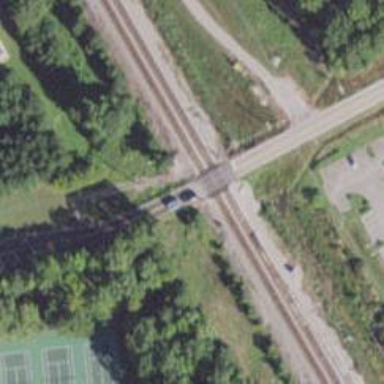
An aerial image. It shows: Level crossing with lights on the railway.